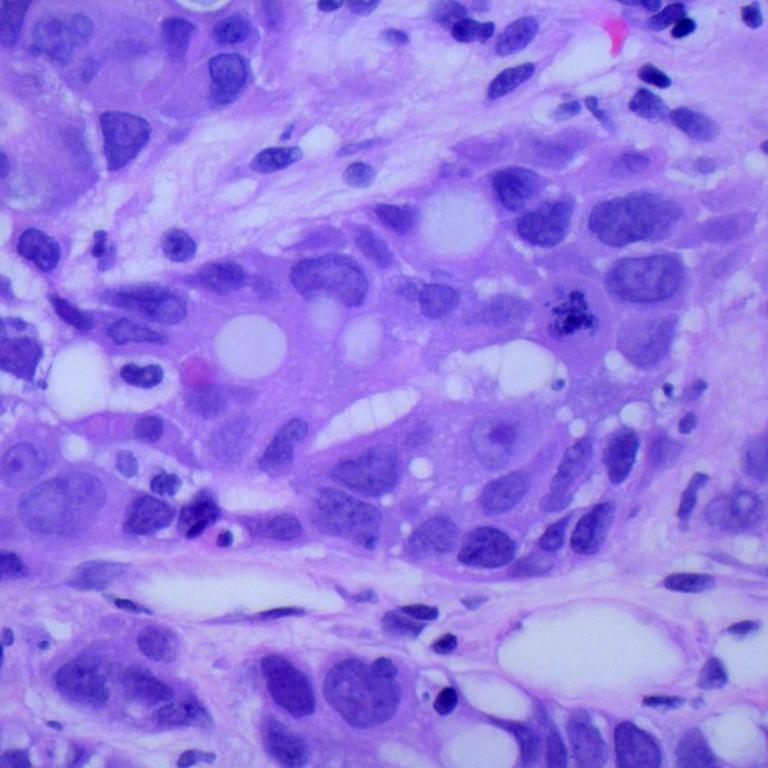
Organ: lung
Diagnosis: adenocarcinomas